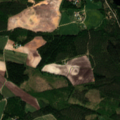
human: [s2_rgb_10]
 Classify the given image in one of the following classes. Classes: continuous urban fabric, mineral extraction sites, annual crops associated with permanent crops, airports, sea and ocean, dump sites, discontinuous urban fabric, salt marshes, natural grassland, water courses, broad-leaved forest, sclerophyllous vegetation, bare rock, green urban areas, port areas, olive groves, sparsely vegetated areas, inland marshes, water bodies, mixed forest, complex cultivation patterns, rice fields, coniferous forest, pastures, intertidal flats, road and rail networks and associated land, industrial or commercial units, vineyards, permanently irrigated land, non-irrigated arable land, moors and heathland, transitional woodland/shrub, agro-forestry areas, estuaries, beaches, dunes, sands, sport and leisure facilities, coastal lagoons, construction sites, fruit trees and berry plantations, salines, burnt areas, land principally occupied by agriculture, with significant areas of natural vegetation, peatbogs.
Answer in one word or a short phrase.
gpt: non-irrigated arable land, coniferous forest, mixed forest, transitional woodland/shrub, water bodies